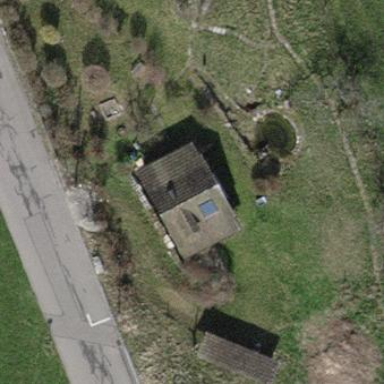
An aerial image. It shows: Shed building.